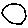
Label: circle